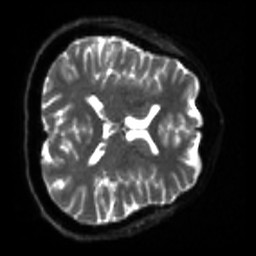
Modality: sbref
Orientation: axial
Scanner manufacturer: siemens
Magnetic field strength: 3 T
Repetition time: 4 s
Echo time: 0.0594 s